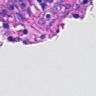
Metastatic tissue present: no